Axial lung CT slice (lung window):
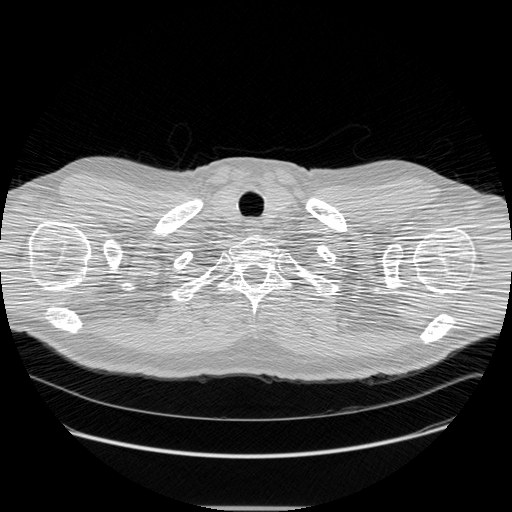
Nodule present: no